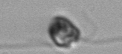
Label: Pyramimonas_morphotype1